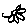
Label: flower